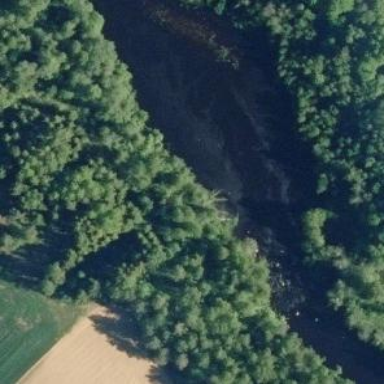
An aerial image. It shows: River with rapids.